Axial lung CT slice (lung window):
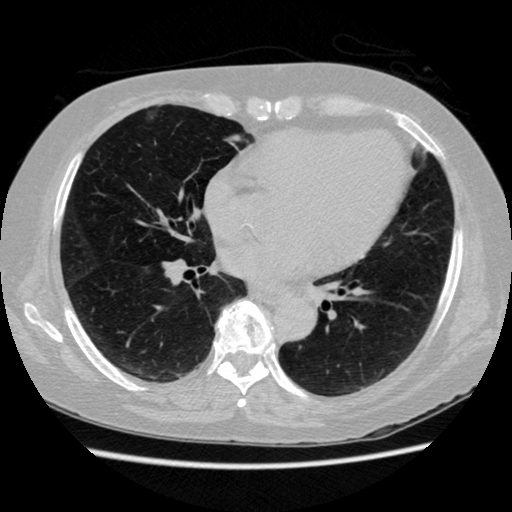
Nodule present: no